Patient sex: F
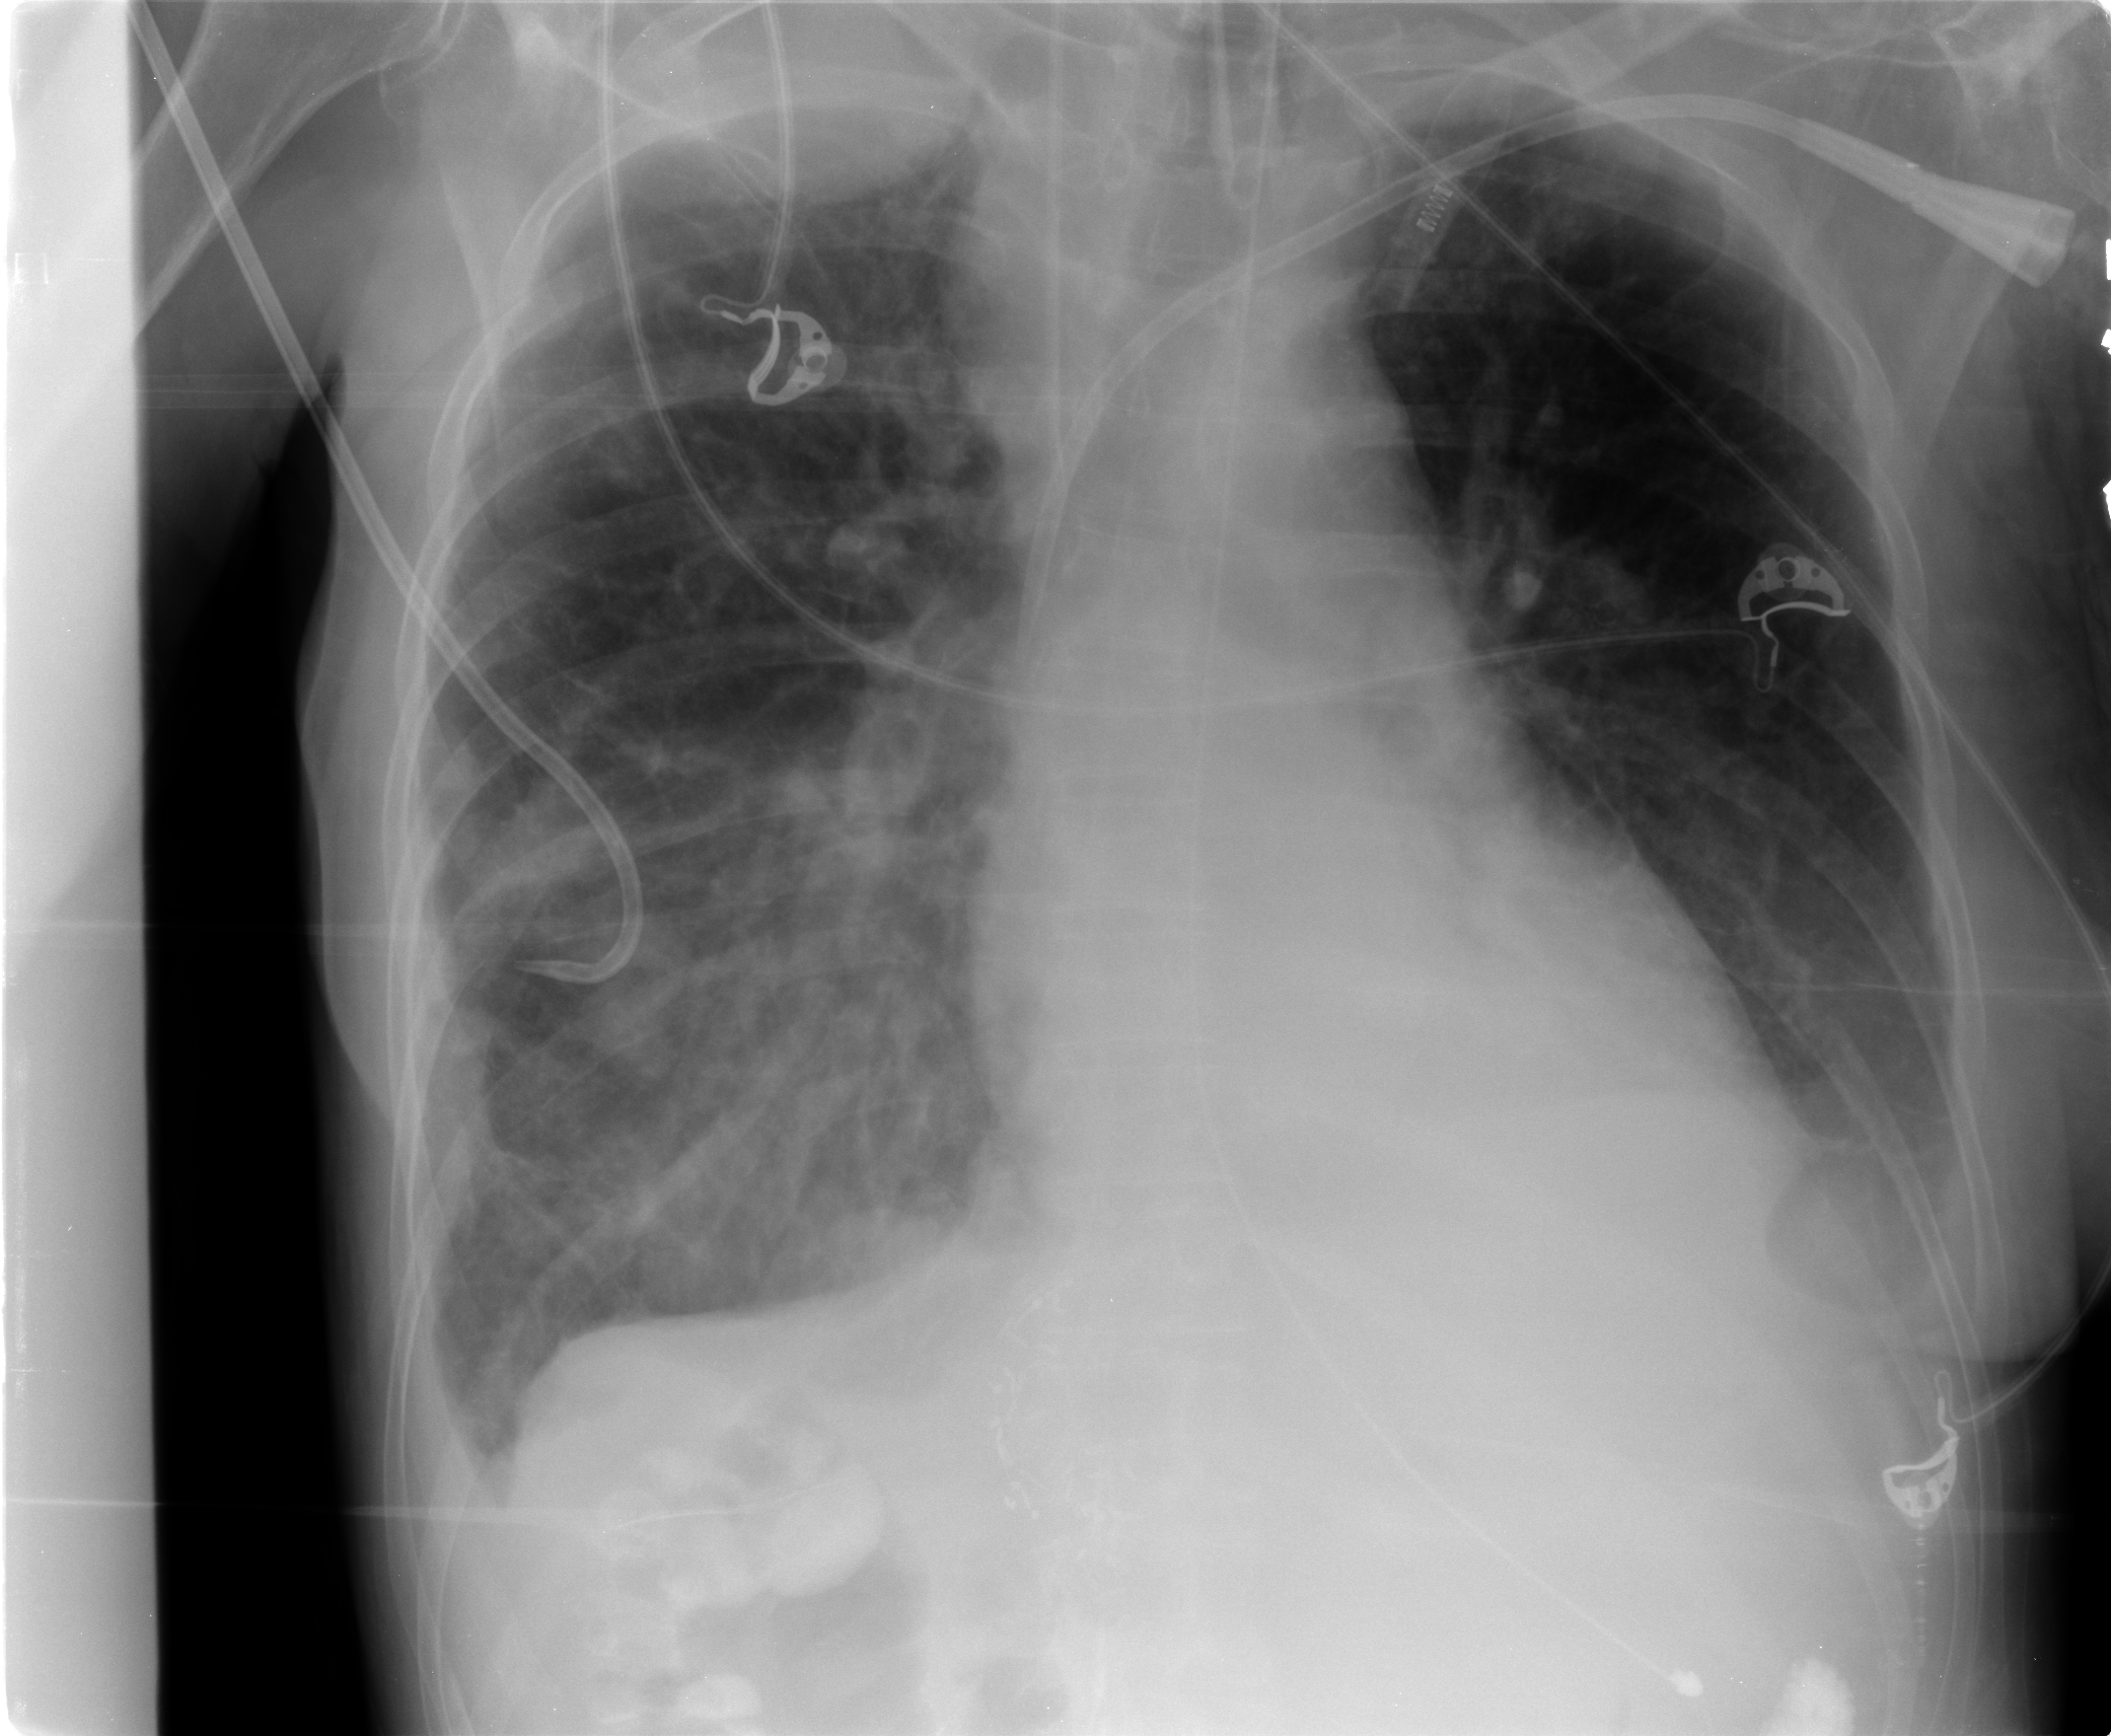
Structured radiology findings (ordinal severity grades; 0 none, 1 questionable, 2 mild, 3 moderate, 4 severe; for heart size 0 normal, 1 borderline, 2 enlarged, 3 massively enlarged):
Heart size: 0
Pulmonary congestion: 2
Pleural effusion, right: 2
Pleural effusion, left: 0
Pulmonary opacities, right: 2
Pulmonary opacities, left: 0
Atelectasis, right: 1
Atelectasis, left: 2